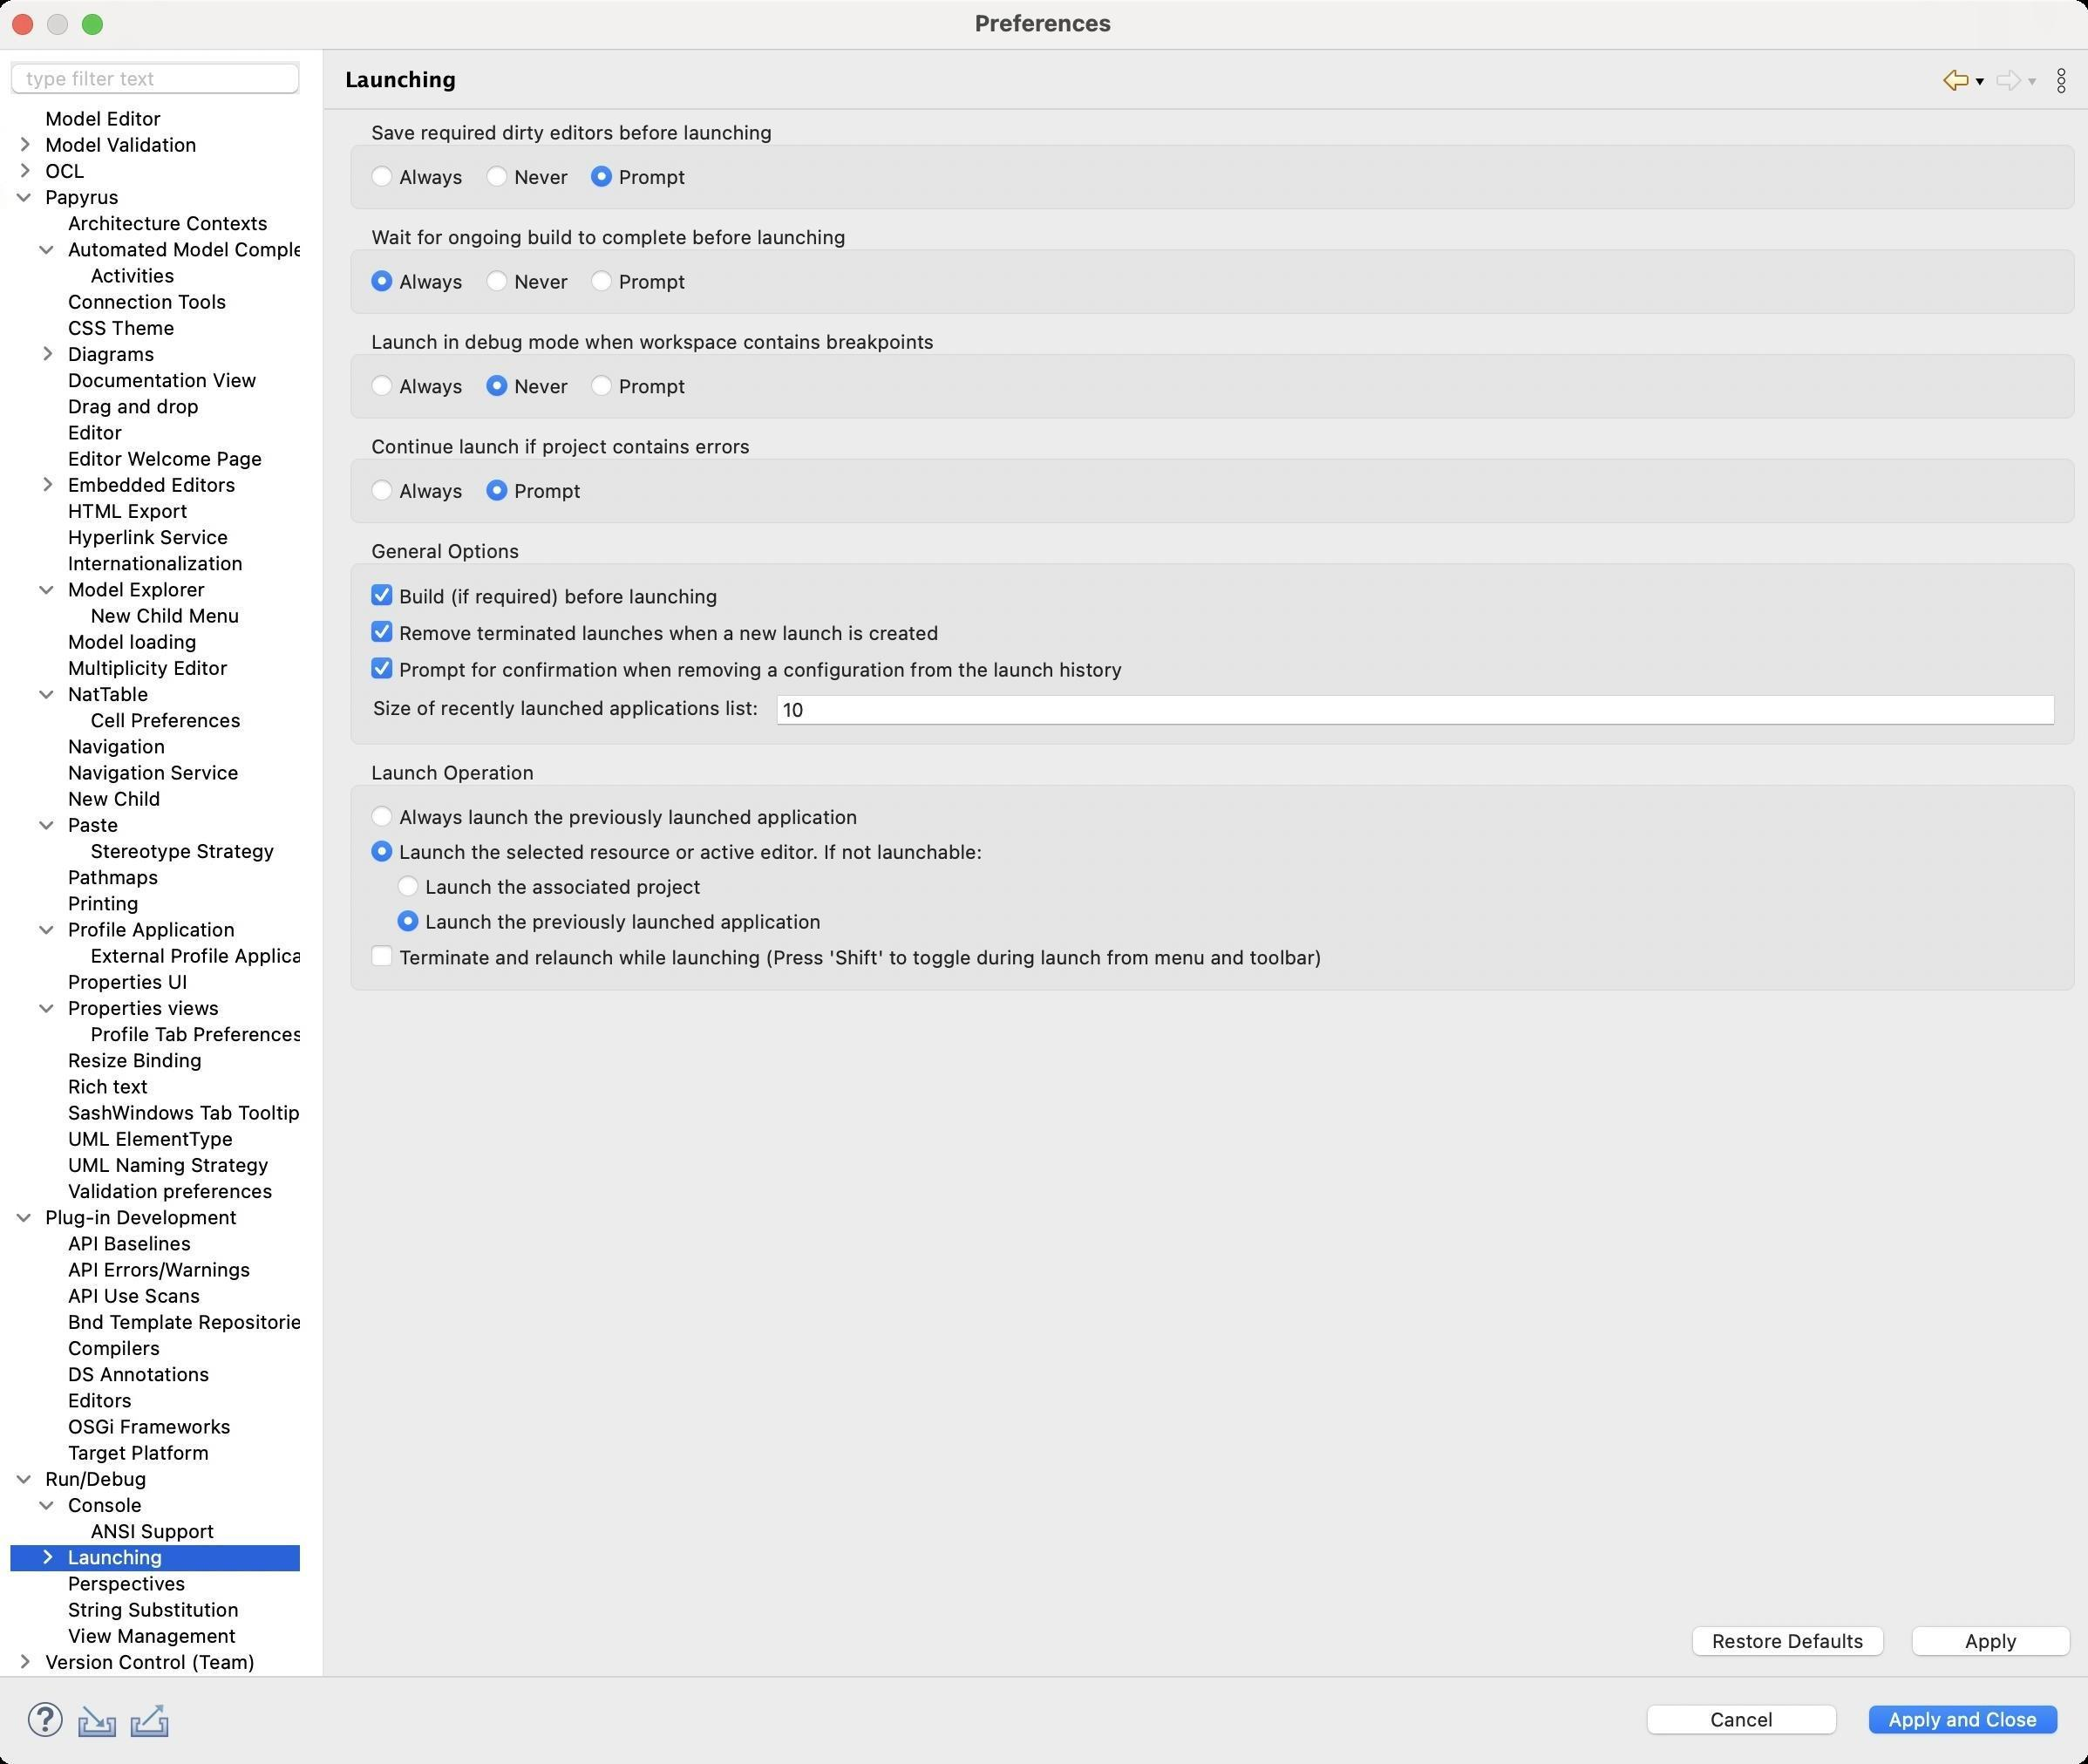
Accessibility tree:
{"name": "Preferences", "role": "AXWindow", "description": null, "role_description": "standard window", "value": null, "position": "480.00;38.00", "size": "1199;1012", "children": [{"name": "Apply_and_Close", "role": "AXButton", "description": null, "role_description": "button", "value": null, "position": "1067.00;974.00", "size": "120;27", "children": []}, {"name": "Cancel", "role": "AXButton", "description": null, "role_description": "button", "value": null, "position": "940.00;974.00", "size": "120;27", "children": []}, {"name": null, "role": "AXToolbar", "description": null, "role_description": "toolbar", "value": null, "position": "12.00;972.00", "size": "90;30", "children": [{"name": "Help", "role": "AXCheckBox", "description": null, "role_description": "checkbox", "value": 0, "position": "12.00;972.00", "size": "30;30", "children": []}, {"name": "Import", "role": "AXButton", "description": null, "role_description": "button", "value": null, "position": "42.00;972.00", "size": "30;30", "children": []}, {"name": "Export", "role": "AXButton", "description": null, "role_description": "button", "value": null, "position": "72.00;972.00", "size": "30;30", "children": []}]}, {"name": null, "role": "AXScrollArea", "description": null, "role_description": "scroll area", "value": null, "position": "199.00;69.00", "size": "995;887", "children": [{"name": "Apply", "role": "AXButton", "description": null, "role_description": "button", "value": null, "position": "1092.00;929.00", "size": "102;27", "children": []}, {"name": "Restore_Defaults", "role": "AXButton", "description": null, "role_description": "button", "value": null, "position": "966.00;929.00", "size": "121;27", "children": []}, {"name": null, "role": "AXGroup", "description": null, "role_description": "group", "value": null, "position": "199.00;436.00", "size": "995;136", "children": [{"name": "Terminate_and_relaunch_while_launching_(Press_'Shift'_to_toggle_during_launch_from_menu_and_toolbar)", "role": "AXCheckBox", "description": null, "role_description": "checkbox", "value": 0, "position": "213.00;541.00", "size": "967;16", "children": []}, {"name": "Launch_the_previously_launched_application", "role": "AXRadioButton", "description": null, "role_description": "radio button", "value": 1, "position": "228.00;521.00", "size": "248;15", "children": []}, {"name": "Launch_the_associated_project", "role": "AXRadioButton", "description": null, "role_description": "radio button", "value": 0, "position": "228.00;501.00", "size": "248;15", "children": []}, {"name": "Launch_the_selected_resource_or_active_editor._If_not_launchable:", "role": "AXRadioButton", "description": null, "role_description": "radio button", "value": 1, "position": "213.00;481.00", "size": "967;15", "children": []}, {"name": "Always_launch_the_previously_launched_application", "role": "AXRadioButton", "description": null, "role_description": "radio button", "value": 0, "position": "213.00;461.00", "size": "967;15", "children": []}, {"name": null, "role": "AXStaticText", "description": null, "role_description": "text", "value": "Launch Operation", "position": "210.00;436.00", "size": "101;14", "children": []}]}, {"name": null, "role": "AXGroup", "description": null, "role_description": "group", "value": null, "position": "199.00;309.00", "size": "995;122", "children": [{"name": null, "role": "AXTextField", "description": null, "role_description": "text field", "value": "10", "position": "446.00;397.00", "size": "734;19", "children": []}, {"name": null, "role": "AXStaticText", "description": null, "role_description": "text", "value": "Size of recently launched applications list:", "position": "213.00;399.00", "size": "225;14", "children": []}, {"name": "Prompt_for_confirmation_when_removing_a_configuration_from_the_launch_history", "role": "AXCheckBox", "description": null, "role_description": "checkbox", "value": 1, "position": "213.00;376.00", "size": "436;16", "children": []}, {"name": "Remove_terminated_launches_when_a_new_launch_is_created", "role": "AXCheckBox", "description": null, "role_description": "checkbox", "value": 1, "position": "213.00;355.00", "size": "331;16", "children": []}, {"name": "Build_(if_required)_before_launching", "role": "AXCheckBox", "description": null, "role_description": "checkbox", "value": 1, "position": "213.00;334.00", "size": "204;16", "children": []}, {"name": null, "role": "AXStaticText", "description": null, "role_description": "text", "value": "General Options", "position": "210.00;309.00", "size": "93;14", "children": []}]}, {"name": null, "role": "AXGroup", "description": null, "role_description": "group", "value": null, "position": "199.00;249.00", "size": "995;55", "children": [{"name": "Prompt", "role": "AXRadioButton", "description": null, "role_description": "radio button", "value": 1, "position": "279.00;274.00", "size": "60;15", "children": []}, {"name": "Always", "role": "AXRadioButton", "description": null, "role_description": "radio button", "value": 0, "position": "213.00;274.00", "size": "58;15", "children": []}, {"name": null, "role": "AXStaticText", "description": null, "role_description": "text", "value": "Continue launch if project contains errors", "position": "210.00;249.00", "size": "225;14", "children": []}]}, {"name": null, "role": "AXGroup", "description": null, "role_description": "group", "value": null, "position": "199.00;189.00", "size": "995;55", "children": [{"name": "Prompt", "role": "AXRadioButton", "description": null, "role_description": "radio button", "value": 0, "position": "339.00;214.00", "size": "60;15", "children": []}, {"name": "Never", "role": "AXRadioButton", "description": null, "role_description": "radio button", "value": 1, "position": "279.00;214.00", "size": "52;15", "children": []}, {"name": "Always", "role": "AXRadioButton", "description": null, "role_description": "radio button", "value": 0, "position": "213.00;214.00", "size": "58;15", "children": []}, {"name": null, "role": "AXStaticText", "description": null, "role_description": "text", "value": "Launch in debug mode when workspace contains breakpoints", "position": "210.00;189.00", "size": "331;14", "children": []}]}, {"name": null, "role": "AXGroup", "description": null, "role_description": "group", "value": null, "position": "199.00;129.00", "size": "995;55", "children": [{"name": "Prompt", "role": "AXRadioButton", "description": null, "role_description": "radio button", "value": 0, "position": "339.00;154.00", "size": "60;15", "children": []}, {"name": "Never", "role": "AXRadioButton", "description": null, "role_description": "radio button", "value": 0, "position": "279.00;154.00", "size": "52;15", "children": []}, {"name": "Always", "role": "AXRadioButton", "description": null, "role_description": "radio button", "value": 1, "position": "213.00;154.00", "size": "58;15", "children": []}, {"name": null, "role": "AXStaticText", "description": null, "role_description": "text", "value": "Wait for ongoing build to complete before launching", "position": "210.00;129.00", "size": "280;14", "children": []}]}, {"name": null, "role": "AXGroup", "description": null, "role_description": "group", "value": null, "position": "199.00;69.00", "size": "995;55", "children": [{"name": "Prompt", "role": "AXRadioButton", "description": null, "role_description": "radio button", "value": 1, "position": "339.00;94.00", "size": "60;15", "children": []}, {"name": "Never", "role": "AXRadioButton", "description": null, "role_description": "radio button", "value": 0, "position": "279.00;94.00", "size": "52;15", "children": []}, {"name": "Always", "role": "AXRadioButton", "description": null, "role_description": "radio button", "value": 0, "position": "213.00;94.00", "size": "58;15", "children": []}, {"name": null, "role": "AXStaticText", "description": null, "role_description": "text", "value": "Save required dirty editors before launching", "position": "210.00;69.00", "size": "238;14", "children": []}]}]}, {"name": null, "role": "AXToolbar", "description": "", "role_description": "toolbar", "value": null, "position": "1112.00;35.00", "size": "82;22", "children": [{"name": "Back_to_ANSI_Support", "role": "AXMenuButton", "description": null, "role_description": "menu button", "value": null, "position": "1112.00;35.00", "size": "22;22", "children": []}, {"name": "Forward", "role": "AXMenuButton", "description": null, "role_description": "menu button", "value": null, "position": "1142.00;35.00", "size": "22;22", "children": []}, {"name": "Additional_Dialog_Actions", "role": "AXButton", "description": null, "role_description": "button", "value": null, "position": "1172.00;35.00", "size": "22;22", "children": []}]}, {"name": null, "role": "AXStaticText", "description": "", "role_description": "text", "value": "Launching", "position": "196.00;35.00", "size": "909;21", "children": []}, {"name": null, "role": "AXSplitter", "description": null, "role_description": "splitter", "value": 180, "position": "180.00;28.00", "size": "5;933", "children": []}, {"name": null, "role": "AXScrollArea", "description": null, "role_description": "scroll area", "value": null, "position": "7.00;59.00", "size": "166;902", "children": [{"name": null, "role": "AXOutline", "description": null, "role_description": "outline", "value": null, "position": "7.00;-644.00", "size": "217;1605", "children": [{"name": null, "role": "AXRow", "description": null, "role_description": "outline row", "value": null, "position": "7.00;-644.00", "size": "217;15", "children": [{"name": null, "role": "AXGroup", "description": null, "role_description": "group", "value": null, "position": "7.00;-644.00", "size": "217;15", "children": [{"name": null, "role": "AXDisclosureTriangle", "description": null, "role_description": "disclosure triangle", "value": 0, "position": "9.00;-644.00", "size": "12;14", "children": []}, {"name": null, "role": "AXStaticText", "description": null, "role_description": "text", "value": "General", "position": "25.00;-644.00", "size": "198;14", "children": []}]}]}, {"name": null, "role": "AXRow", "description": null, "role_description": "outline row", "value": null, "position": "7.00;-629.00", "size": "217;15", "children": [{"name": null, "role": "AXGroup", "description": null, "role_description": "group", "value": null, "position": "7.00;-629.00", "size": "217;15", "children": [{"name": null, "role": "AXDisclosureTriangle", "description": null, "role_description": "disclosure triangle", "value": 0, "position": "9.00;-629.00", "size": "12;14", "children": []}, {"name": null, "role": "AXStaticText", "description": null, "role_description": "text", "value": "Alf", "position": "25.00;-629.00", "size": "198;14", "children": []}]}]}, {"name": null, "role": "AXRow", "description": null, "role_description": "outline row", "value": null, "position": "7.00;-614.00", "size": "217;15", "children": [{"name": null, "role": "AXGroup", "description": null, "role_description": "group", "value": null, "position": "7.00;-614.00", "size": "217;15", "children": [{"name": null, "role": "AXDisclosureTriangle", "description": null, "role_description": "disclosure triangle", "value": 0, "position": "9.00;-614.00", "size": "12;14", "children": []}, {"name": null, "role": "AXStaticText", "description": null, "role_description": "text", "value": "Ant", "position": "25.00;-614.00", "size": "198;14", "children": []}]}]}, {"name": null, "role": "AXRow", "description": null, "role_description": "outline row", "value": null, "position": "7.00;-599.00", "size": "217;15", "children": [{"name": null, "role": "AXGroup", "description": null, "role_description": "group", "value": null, "position": "7.00;-599.00", "size": "217;15", "children": [{"name": null, "role": "AXDisclosureTriangle", "description": null, "role_description": "disclosure triangle", "value": 0, "position": "9.00;-599.00", "size": "12;14", "children": []}, {"name": null, "role": "AXStaticText", "description": null, "role_description": "text", "value": "Context", "position": "25.00;-599.00", "size": "198;14", "children": []}]}]}, {"name": null, "role": "AXRow", "description": null, "role_description": "outline row", "value": null, "position": "7.00;-584.00", "size": "217;15", "children": [{"name": null, "role": "AXGroup", "description": null, "role_description": "group", "value": null, "position": "7.00;-584.00", "size": "217;15", "children": [{"name": null, "role": "AXDisclosureTriangle", "description": null, "role_description": "disclosure triangle", "value": 0, "position": "9.00;-584.00", "size": "12;14", "children": []}, {"name": null, "role": "AXStaticText", "description": null, "role_description": "text", "value": "CSS", "position": "25.00;-584.00", "size": "198;14", "children": []}]}]}, {"name": null, "role": "AXRow", "description": null, "role_description": "outline row", "value": null, "position": "7.00;-569.00", "size": "217;15", "children": [{"name": null, "role": "AXGroup", "description": null, "role_description": "group", "value": null, "position": "7.00;-569.00", "size": "217;15", "children": [{"name": null, "role": "AXDisclosureTriangle", "description": null, "role_description": "disclosure triangle", "value": 0, "position": "9.00;-569.00", "size": "12;14", "children": []}, {"name": null, "role": "AXStaticText", "description": null, "role_description": "text", "value": "EMF Compare", "position": "25.00;-569.00", "size": "198;14", "children": []}]}]}, {"name": null, "role": "AXRow", "description": null, "role_description": "outline row", "value": null, "position": "7.00;-554.00", "size": "217;15", "children": [{"name": null, "role": "AXGroup", "description": null, "role_description": "group", "value": null, "position": "7.00;-554.00", "size": "217;15", "children": [{"name": null, "role": "AXDisclosureTriangle", "description": null, "role_description": "disclosure triangle", "value": 0, "position": "9.00;-554.00", "size": "12;14", "children": []}, {"name": null, "role": "AXStaticText", "description": null, "role_description": "text", "value": "Help", "position": "25.00;-554.00", "size": "198;14", "children": []}]}]}, {"name": null, "role": "AXRow", "description": null, "role_description": "outline row", "value": null, "position": "7.00;-539.00", "size": "217;15", "children": [{"name": null, "role": "AXGroup", "description": null, "role_description": "group", "value": null, "position": "7.00;-539.00", "size": "217;15", "children": [{"name": null, "role": "AXDisclosureTriangle", "description": null, "role_description": "disclosure triangle", "value": 0, "position": "9.00;-539.00", "size": "12;14", "children": []}, {"name": null, "role": "AXStaticText", "description": null, "role_description": "text", "value": "Install/Update", "position": "25.00;-539.00", "size": "198;14", "children": []}]}]}, {"name": null, "role": "AXRow", "description": null, "role_description": "outline row", "value": null, "position": "7.00;-524.00", "size": "217;15", "children": [{"name": null, "role": "AXGroup", "description": null, "role_description": "group", "value": null, "position": "7.00;-524.00", "size": "217;15", "children": [{"name": null, "role": "AXDisclosureTriangle", "description": null, "role_description": "disclosure triangle", "value": 1, "position": "9.00;-524.00", "size": "12;14", "children": []}, {"name": null, "role": "AXStaticText", "description": null, "role_description": "text", "value": "Java", "position": "25.00;-524.00", "size": "198;14", "children": []}]}]}, {"name": null, "role": "AXRow", "description": null, "role_description": "outline row", "value": null, "position": "7.00;-509.00", "size": "217;15", "children": [{"name": null, "role": "AXGroup", "description": null, "role_description": "group", "value": null, "position": "7.00;-509.00", "size": "217;15", "children": [{"name": null, "role": "AXDisclosureTriangle", "description": null, "role_description": "disclosure triangle", "value": 0, "position": "22.00;-509.00", "size": "12;14", "children": []}, {"name": null, "role": "AXStaticText", "description": null, "role_description": "text", "value": "Appearance", "position": "38.00;-509.00", "size": "185;14", "children": []}]}]}, {"name": null, "role": "AXRow", "description": null, "role_description": "outline row", "value": null, "position": "7.00;-494.00", "size": "217;15", "children": [{"name": null, "role": "AXGroup", "description": null, "role_description": "group", "value": null, "position": "7.00;-494.00", "size": "217;15", "children": [{"name": null, "role": "AXDisclosureTriangle", "description": null, "role_description": "disclosure triangle", "value": 0, "position": "22.00;-494.00", "size": "12;14", "children": []}, {"name": null, "role": "AXStaticText", "description": null, "role_description": "text", "value": "Build Path", "position": "38.00;-494.00", "size": "185;14", "children": []}]}]}, {"name": null, "role": "AXRow", "description": null, "role_description": "outline row", "value": null, "position": "7.00;-479.00", "size": "217;15", "children": [{"name": null, "role": "AXStaticText", "description": null, "role_description": "text", "value": "Bytecode Outline", "position": "38.00;-479.00", "size": "185;14", "children": []}]}, {"name": null, "role": "AXRow", "description": null, "role_description": "outline row", "value": null, "position": "7.00;-464.00", "size": "217;15", "children": [{"name": null, "role": "AXGroup", "description": null, "role_description": "group", "value": null, "position": "7.00;-464.00", "size": "217;15", "children": [{"name": null, "role": "AXDisclosureTriangle", "description": null, "role_description": "disclosure triangle", "value": 0, "position": "22.00;-464.00", "size": "12;14", "children": []}, {"name": null, "role": "AXStaticText", "description": null, "role_description": "text", "value": "Code Style", "position": "38.00;-464.00", "size": "185;14", "children": []}]}]}, {"name": null, "role": "AXRow", "description": null, "role_description": "outline row", "value": null, "position": "7.00;-449.00", "size": "217;15", "children": [{"name": null, "role": "AXGroup", "description": null, "role_description": "group", "value": null, "position": "7.00;-449.00", "size": "217;15", "children": [{"name": null, "role": "AXDisclosureTriangle", "description": null, "role_description": "disclosure triangle", "value": 1, "position": "22.00;-449.00", "size": "12;14", "children": []}, {"name": null, "role": "AXStaticText", "description": null, "role_description": "text", "value": "Compiler", "position": "38.00;-449.00", "size": "185;14", "children": []}]}]}, {"name": null, "role": "AXRow", "description": null, "role_description": "outline row", "value": null, "position": "7.00;-434.00", "size": "217;15", "children": [{"name": null, "role": "AXStaticText", "description": null, "role_description": "text", "value": "Building", "position": "51.00;-434.00", "size": "172;14", "children": []}]}, {"name": null, "role": "AXRow", "description": null, "role_description": "outline row", "value": null, "position": "7.00;-419.00", "size": "217;15", "children": [{"name": null, "role": "AXStaticText", "description": null, "role_description": "text", "value": "Errors/Warnings", "position": "51.00;-419.00", "size": "172;14", "children": []}]}, {"name": null, "role": "AXRow", "description": null, "role_description": "outline row", "value": null, "position": "7.00;-404.00", "size": "217;15", "children": [{"name": null, "role": "AXStaticText", "description": null, "role_description": "text", "value": "Javadoc", "position": "51.00;-404.00", "size": "172;14", "children": []}]}, {"name": null, "role": "AXRow", "description": null, "role_description": "outline row", "value": null, "position": "7.00;-389.00", "size": "217;15", "children": [{"name": null, "role": "AXStaticText", "description": null, "role_description": "text", "value": "Task Tags", "position": "51.00;-389.00", "size": "172;14", "children": []}]}, {"name": null, "role": "AXRow", "description": null, "role_description": "outline row", "value": null, "position": "7.00;-374.00", "size": "217;15", "children": [{"name": null, "role": "AXGroup", "description": null, "role_description": "group", "value": null, "position": "7.00;-374.00", "size": "217;15", "children": [{"name": null, "role": "AXDisclosureTriangle", "description": null, "role_description": "disclosure triangle", "value": 1, "position": "22.00;-374.00", "size": "12;14", "children": []}, {"name": null, "role": "AXStaticText", "description": null, "role_description": "text", "value": "Debug", "position": "38.00;-374.00", "size": "185;14", "children": []}]}]}, {"name": null, "role": "AXRow", "description": null, "role_description": "outline row", "value": null, "position": "7.00;-359.00", "size": "217;15", "children": [{"name": null, "role": "AXStaticText", "description": null, "role_description": "text", "value": "Detail Formatters", "position": "51.00;-359.00", "size": "172;14", "children": []}]}, {"name": null, "role": "AXRow", "description": null, "role_description": "outline row", "value": null, "position": "7.00;-344.00", "size": "217;15", "children": [{"name": null, "role": "AXStaticText", "description": null, "role_description": "text", "value": "Heap Walking", "position": "51.00;-344.00", "size": "172;14", "children": []}]}, {"name": null, "role": "AXRow", "description": null, "role_description": "outline row", "value": null, "position": "7.00;-329.00", "size": "217;15", "children": [{"name": null, "role": "AXStaticText", "description": null, "role_description": "text", "value": "Logical Structures", "position": "51.00;-329.00", "size": "172;14", "children": []}]}, {"name": null, "role": "AXRow", "description": null, "role_description": "outline row", "value": null, "position": "7.00;-314.00", "size": "217;15", "children": [{"name": null, "role": "AXStaticText", "description": null, "role_description": "text", "value": "Primitive Display Options", "position": "51.00;-314.00", "size": "172;14", "children": []}]}, {"name": null, "role": "AXRow", "description": null, "role_description": "outline row", "value": null, "position": "7.00;-299.00", "size": "217;15", "children": [{"name": null, "role": "AXStaticText", "description": null, "role_description": "text", "value": "Step Filtering", "position": "51.00;-299.00", "size": "172;14", "children": []}]}, {"name": null, "role": "AXRow", "description": null, "role_description": "outline row", "value": null, "position": "7.00;-284.00", "size": "217;15", "children": [{"name": null, "role": "AXGroup", "description": null, "role_description": "group", "value": null, "position": "7.00;-284.00", "size": "217;15", "children": [{"name": null, "role": "AXDisclosureTriangle", "description": null, "role_description": "disclosure triangle", "value": 1, "position": "22.00;-284.00", "size": "12;14", "children": []}, {"name": null, "role": "AXStaticText", "description": null, "role_description": "text", "value": "Editor", "position": "38.00;-284.00", "size": "185;14", "children": []}]}]}, {"name": null, "role": "AXRow", "description": null, "role_description": "outline row", "value": null, "position": "7.00;-269.00", "size": "217;15", "children": [{"name": null, "role": "AXStaticText", "description": null, "role_description": "text", "value": "Code Minings", "position": "51.00;-269.00", "size": "172;14", "children": []}]}, {"name": null, "role": "AXRow", "description": null, "role_description": "outline row", "value": null, "position": "7.00;-254.00", "size": "217;15", "children": [{"name": null, "role": "AXGroup", "description": null, "role_description": "group", "value": null, "position": "7.00;-254.00", "size": "217;15", "children": [{"name": null, "role": "AXDisclosureTriangle", "description": null, "role_description": "disclosure triangle", "value": 1, "position": "35.00;-254.00", "size": "12;14", "children": []}, {"name": null, "role": "AXStaticText", "description": null, "role_description": "text", "value": "Content Assist", "position": "51.00;-254.00", "size": "172;14", "children": []}]}]}, {"name": null, "role": "AXRow", "description": null, "role_description": "outline row", "value": null, "position": "7.00;-239.00", "size": "217;15", "children": [{"name": null, "role": "AXStaticText", "description": null, "role_description": "text", "value": "Advanced", "position": "64.00;-239.00", "size": "159;14", "children": []}]}, {"name": null, "role": "AXRow", "description": null, "role_description": "outline row", "value": null, "position": "7.00;-224.00", "size": "217;15", "children": [{"name": null, "role": "AXStaticText", "description": null, "role_description": "text", "value": "Favorites", "position": "64.00;-224.00", "size": "159;14", "children": []}]}, {"name": null, "role": "AXRow", "description": null, "role_description": "outline row", "value": null, "position": "7.00;-209.00", "size": "217;15", "children": [{"name": null, "role": "AXStaticText", "description": null, "role_description": "text", "value": "Folding", "position": "51.00;-209.00", "size": "172;14", "children": []}]}, {"name": null, "role": "AXRow", "description": null, "role_description": "outline row", "value": null, "position": "7.00;-194.00", "size": "217;15", "children": [{"name": null, "role": "AXStaticText", "description": null, "role_description": "text", "value": "Hovers", "position": "51.00;-194.00", "size": "172;14", "children": []}]}, {"name": null, "role": "AXRow", "description": null, "role_description": "outline row", "value": null, "position": "7.00;-179.00", "size": "217;15", "children": [{"name": null, "role": "AXStaticText", "description": null, "role_description": "text", "value": "Mark Occurrences", "position": "51.00;-179.00", "size": "172;14", "children": []}]}, {"name": null, "role": "AXRow", "description": null, "role_description": "outline row", "value": null, "position": "7.00;-164.00", "size": "217;15", "children": [{"name": null, "role": "AXStaticText", "description": null, "role_description": "text", "value": "Save Actions", "position": "51.00;-164.00", "size": "172;14", "children": []}]}, {"name": null, "role": "AXRow", "description": null, "role_description": "outline row", "value": null, "position": "7.00;-149.00", "size": "217;15", "children": [{"name": null, "role": "AXStaticText", "description": null, "role_description": "text", "value": "Syntax Coloring", "position": "51.00;-149.00", "size": "172;14", "children": []}]}, {"name": null, "role": "AXRow", "description": null, "role_description": "outline row", "value": null, "position": "7.00;-134.00", "size": "217;15", "children": [{"name": null, "role": "AXStaticText", "description": null, "role_description": "text", "value": "Templates", "position": "51.00;-134.00", "size": "172;14", "children": []}]}, {"name": null, "role": "AXRow", "description": null, "role_description": "outline row", "value": null, "position": "7.00;-119.00", "size": "217;15", "children": [{"name": null, "role": "AXStaticText", "description": null, "role_description": "text", "value": "Typing", "position": "51.00;-119.00", "size": "172;14", "children": []}]}, {"name": null, "role": "AXRow", "description": null, "role_description": "outline row", "value": null, "position": "7.00;-104.00", "size": "217;15", "children": [{"name": null, "role": "AXGroup", "description": null, "role_description": "group", "value": null, "position": "7.00;-104.00", "size": "217;15", "children": [{"name": null, "role": "AXDisclosureTriangle", "description": null, "role_description": "disclosure triangle", "value": 1, "position": "22.00;-104.00", "size": "12;14", "children": []}, {"name": null, "role": "AXStaticText", "description": null, "role_description": "text", "value": "Installed JREs", "position": "38.00;-104.00", "size": "185;14", "children": []}]}]}, {"name": null, "role": "AXRow", "description": null, "role_description": "outline row", "value": null, "position": "7.00;-89.00", "size": "217;15", "children": [{"name": null, "role": "AXStaticText", "description": null, "role_description": "text", "value": "Execution Environments", "position": "51.00;-89.00", "size": "172;14", "children": []}]}, {"name": null, "role": "AXRow", "description": null, "role_description": "outline row", "value": null, "position": "7.00;-74.00", "size": "217;15", "children": [{"name": null, "role": "AXStaticText", "description": null, "role_description": "text", "value": "JUnit", "position": "38.00;-74.00", "size": "185;14", "children": []}]}, {"name": null, "role": "AXRow", "description": null, "role_description": "outline row", "value": null, "position": "7.00;-59.00", "size": "217;15", "children": [{"name": null, "role": "AXStaticText", "description": null, "role_description": "text", "value": "Launching", "position": "38.00;-59.00", "size": "185;14", "children": []}]}, {"name": null, "role": "AXRow", "description": null, "role_description": "outline row", "value": null, "position": "7.00;-44.00", "size": "217;15", "children": [{"name": null, "role": "AXStaticText", "description": null, "role_description": "text", "value": "Properties Files Editor", "position": "38.00;-44.00", "size": "185;14", "children": []}]}, {"name": null, "role": "AXRow", "description": null, "role_description": "outline row", "value": null, "position": "7.00;-29.00", "size": "217;15", "children": [{"name": null, "role": "AXGroup", "description": null, "role_description": "group", "value": null, "position": "7.00;-29.00", "size": "217;15", "children": [{"name": null, "role": "AXDisclosureTriangle", "description": null, "role_description": "disclosure triangle", "value": 1, "position": "9.00;-29.00", "size": "12;14", "children": []}, {"name": null, "role": "AXStaticText", "description": null, "role_description": "text", "value": "Logic Diagrams", "position": "25.00;-29.00", "size": "198;14", "children": []}]}]}, {"name": null, "role": "AXRow", "description": null, "role_description": "outline row", "value": null, "position": "7.00;-14.00", "size": "217;15", "children": [{"name": null, "role": "AXGroup", "description": null, "role_description": "group", "value": null, "position": "7.00;-14.00", "size": "217;15", "children": [{"name": null, "role": "AXDisclosureTriangle", "description": null, "role_description": "disclosure triangle", "value": 1, "position": "22.00;-14.00", "size": "12;14", "children": []}, {"name": null, "role": "AXStaticText", "description": null, "role_description": "text", "value": "Appearance", "position": "38.00;-14.00", "size": "185;14", "children": []}]}]}, {"name": null, "role": "AXRow", "description": null, "role_description": "outline row", "value": null, "position": "7.00;1.00", "size": "217;15", "children": [{"name": null, "role": "AXStaticText", "description": null, "role_description": "text", "value": "Connections", "position": "51.00;1.00", "size": "172;14", "children": []}]}, {"name": null, "role": "AXRow", "description": null, "role_description": "outline row", "value": null, "position": "7.00;16.00", "size": "217;15", "children": [{"name": null, "role": "AXStaticText", "description": null, "role_description": "text", "value": "Path Maps", "position": "38.00;16.00", "size": "185;14", "children": []}]}, {"name": null, "role": "AXRow", "description": null, "role_description": "outline row", "value": null, "position": "7.00;31.00", "size": "217;15", "children": [{"name": null, "role": "AXStaticText", "description": null, "role_description": "text", "value": "Printing", "position": "38.00;31.00", "size": "185;14", "children": []}]}, {"name": null, "role": "AXRow", "description": null, "role_description": "outline row", "value": null, "position": "7.00;46.00", "size": "217;15", "children": [{"name": null, "role": "AXStaticText", "description": null, "role_description": "text", "value": "Rulers and Grid", "position": "38.00;46.00", "size": "185;14", "children": []}]}, {"name": null, "role": "AXRow", "description": null, "role_description": "outline row", "value": null, "position": "7.00;61.00", "size": "217;15", "children": [{"name": null, "role": "AXStaticText", "description": null, "role_description": "text", "value": "Model Editor", "position": "25.00;61.00", "size": "198;14", "children": []}]}, {"name": null, "role": "AXRow", "description": null, "role_description": "outline row", "value": null, "position": "7.00;76.00", "size": "217;15", "children": [{"name": null, "role": "AXGroup", "description": null, "role_description": "group", "value": null, "position": "7.00;76.00", "size": "217;15", "children": [{"name": null, "role": "AXDisclosureTriangle", "description": null, "role_description": "disclosure triangle", "value": 0, "position": "9.00;76.00", "size": "12;14", "children": []}, {"name": null, "role": "AXStaticText", "description": null, "role_description": "text", "value": "Model Validation", "position": "25.00;76.00", "size": "198;14", "children": []}]}]}, {"name": null, "role": "AXRow", "description": null, "role_description": "outline row", "value": null, "position": "7.00;91.00", "size": "217;15", "children": [{"name": null, "role": "AXGroup", "description": null, "role_description": "group", "value": null, "position": "7.00;91.00", "size": "217;15", "children": [{"name": null, "role": "AXDisclosureTriangle", "description": null, "role_description": "disclosure triangle", "value": 0, "position": "9.00;91.00", "size": "12;14", "children": []}, {"name": null, "role": "AXStaticText", "description": null, "role_description": "text", "value": "OCL", "position": "25.00;91.00", "size": "198;14", "children": []}]}]}, {"name": null, "role": "AXRow", "description": null, "role_description": "outline row", "value": null, "position": "7.00;106.00", "size": "217;15", "children": [{"name": null, "role": "AXGroup", "description": null, "role_description": "group", "value": null, "position": "7.00;106.00", "size": "217;15", "children": [{"name": null, "role": "AXDisclosureTriangle", "description": null, "role_description": "disclosure triangle", "value": 1, "position": "9.00;106.00", "size": "12;14", "children": []}, {"name": null, "role": "AXStaticText", "description": null, "role_description": "text", "value": "Papyrus", "position": "25.00;106.00", "size": "198;14", "children": []}]}]}, {"name": null, "role": "AXRow", "description": null, "role_description": "outline row", "value": null, "position": "7.00;121.00", "size": "217;15", "children": [{"name": null, "role": "AXStaticText", "description": null, "role_description": "text", "value": "Architecture Contexts", "position": "38.00;121.00", "size": "185;14", "children": []}]}, {"name": null, "role": "AXRow", "description": null, "role_description": "outline row", "value": null, "position": "7.00;136.00", "size": "217;15", "children": [{"name": null, "role": "AXGroup", "description": null, "role_description": "group", "value": null, "position": "7.00;136.00", "size": "217;15", "children": [{"name": null, "role": "AXDisclosureTriangle", "description": null, "role_description": "disclosure triangle", "value": 1, "position": "22.00;136.00", "size": "12;14", "children": []}, {"name": null, "role": "AXStaticText", "description": null, "role_description": "text", "value": "Automated Model Completion", "position": "38.00;136.00", "size": "185;14", "children": []}]}]}, {"name": null, "role": "AXRow", "description": null, "role_description": "outline row", "value": null, "position": "7.00;151.00", "size": "217;15", "children": [{"name": null, "role": "AXStaticText", "description": null, "role_description": "text", "value": "Activities", "position": "51.00;151.00", "size": "172;14", "children": []}]}, {"name": null, "role": "AXRow", "description": null, "role_description": "outline row", "value": null, "position": "7.00;166.00", "size": "217;15", "children": [{"name": null, "role": "AXStaticText", "description": null, "role_description": "text", "value": "Connection Tools", "position": "38.00;166.00", "size": "185;14", "children": []}]}, {"name": null, "role": "AXRow", "description": null, "role_description": "outline row", "value": null, "position": "7.00;181.00", "size": "217;15", "children": [{"name": null, "role": "AXStaticText", "description": null, "role_description": "text", "value": "CSS Theme", "position": "38.00;181.00", "size": "185;14", "children": []}]}, {"name": null, "role": "AXRow", "description": null, "role_description": "outline row", "value": null, "position": "7.00;196.00", "size": "217;15", "children": [{"name": null, "role": "AXGroup", "description": null, "role_description": "group", "value": null, "position": "7.00;196.00", "size": "217;15", "children": [{"name": null, "role": "AXDisclosureTriangle", "description": null, "role_description": "disclosure triangle", "value": 0, "position": "22.00;196.00", "size": "12;14", "children": []}, {"name": null, "role": "AXStaticText", "description": null, "role_description": "text", "value": "Diagrams", "position": "38.00;196.00", "size": "185;14", "children": []}]}]}, {"name": null, "role": "AXRow", "description": null, "role_description": "outline row", "value": null, "position": "7.00;211.00", "size": "217;15", "children": [{"name": null, "role": "AXStaticText", "description": null, "role_description": "text", "value": "Documentation View", "position": "38.00;211.00", "size": "185;14", "children": []}]}, {"name": null, "role": "AXRow", "description": null, "role_description": "outline row", "value": null, "position": "7.00;226.00", "size": "217;15", "children": [{"name": null, "role": "AXStaticText", "description": null, "role_description": "text", "value": "Drag and drop", "position": "38.00;226.00", "size": "185;14", "children": []}]}, {"name": null, "role": "AXRow", "description": null, "role_description": "outline row", "value": null, "position": "7.00;241.00", "size": "217;15", "children": [{"name": null, "role": "AXStaticText", "description": null, "role_description": "text", "value": "Editor", "position": "38.00;241.00", "size": "185;14", "children": []}]}, {"name": null, "role": "AXRow", "description": null, "role_description": "outline row", "value": null, "position": "7.00;256.00", "size": "217;15", "children": [{"name": null, "role": "AXStaticText", "description": null, "role_description": "text", "value": "Editor Welcome Page", "position": "38.00;256.00", "size": "185;14", "children": []}]}, {"name": null, "role": "AXRow", "description": null, "role_description": "outline row", "value": null, "position": "7.00;271.00", "size": "217;15", "children": [{"name": null, "role": "AXGroup", "description": null, "role_description": "group", "value": null, "position": "7.00;271.00", "size": "217;15", "children": [{"name": null, "role": "AXDisclosureTriangle", "description": null, "role_description": "disclosure triangle", "value": 0, "position": "22.00;271.00", "size": "12;14", "children": []}, {"name": null, "role": "AXStaticText", "description": null, "role_description": "text", "value": "Embedded Editors", "position": "38.00;271.00", "size": "185;14", "children": []}]}]}, {"name": null, "role": "AXRow", "description": null, "role_description": "outline row", "value": null, "position": "7.00;286.00", "size": "217;15", "children": [{"name": null, "role": "AXStaticText", "description": null, "role_description": "text", "value": "HTML Export", "position": "38.00;286.00", "size": "185;14", "children": []}]}, {"name": null, "role": "AXRow", "description": null, "role_description": "outline row", "value": null, "position": "7.00;301.00", "size": "217;15", "children": [{"name": null, "role": "AXStaticText", "description": null, "role_description": "text", "value": "Hyperlink Service", "position": "38.00;301.00", "size": "185;14", "children": []}]}, {"name": null, "role": "AXRow", "description": null, "role_description": "outline row", "value": null, "position": "7.00;316.00", "size": "217;15", "children": [{"name": null, "role": "AXStaticText", "description": null, "role_description": "text", "value": "Internationalization", "position": "38.00;316.00", "size": "185;14", "children": []}]}, {"name": null, "role": "AXRow", "description": null, "role_description": "outline row", "value": null, "position": "7.00;331.00", "size": "217;15", "children": [{"name": null, "role": "AXGroup", "description": null, "role_description": "group", "value": null, "position": "7.00;331.00", "size": "217;15", "children": [{"name": null, "role": "AXDisclosureTriangle", "description": null, "role_description": "disclosure triangle", "value": 1, "position": "22.00;331.00", "size": "12;14", "children": []}, {"name": null, "role": "AXStaticText", "description": null, "role_description": "text", "value": "Model Explorer", "position": "38.00;331.00", "size": "185;14", "children": []}]}]}, {"name": null, "role": "AXRow", "description": null, "role_description": "outline row", "value": null, "position": "7.00;346.00", "size": "217;15", "children": [{"name": null, "role": "AXStaticText", "description": null, "role_description": "text", "value": "New Child Menu", "position": "51.00;346.00", "size": "172;14", "children": []}]}, {"name": null, "role": "AXRow", "description": null, "role_description": "outline row", "value": null, "position": "7.00;361.00", "size": "217;15", "children": [{"name": null, "role": "AXStaticText", "description": null, "role_description": "text", "value": "Model loading", "position": "38.00;361.00", "size": "185;14", "children": []}]}, {"name": null, "role": "AXRow", "description": null, "role_description": "outline row", "value": null, "position": "7.00;376.00", "size": "217;15", "children": [{"name": null, "role": "AXStaticText", "description": null, "role_description": "text", "value": "Multiplicity Editor", "position": "38.00;376.00", "size": "185;14", "children": []}]}, {"name": null, "role": "AXRow", "description": null, "role_description": "outline row", "value": null, "position": "7.00;391.00", "size": "217;15", "children": [{"name": null, "role": "AXGroup", "description": null, "role_description": "group", "value": null, "position": "7.00;391.00", "size": "217;15", "children": [{"name": null, "role": "AXDisclosureTriangle", "description": null, "role_description": "disclosure triangle", "value": 1, "position": "22.00;391.00", "size": "12;14", "children": []}, {"name": null, "role": "AXStaticText", "description": null, "role_description": "text", "value": "NatTable", "position": "38.00;391.00", "size": "185;14", "children": []}]}]}, {"name": null, "role": "AXRow", "description": null, "role_description": "outline row", "value": null, "position": "7.00;406.00", "size": "217;15", "children": [{"name": null, "role": "AXStaticText", "description": null, "role_description": "text", "value": "Cell Preferences", "position": "51.00;406.00", "size": "172;14", "children": []}]}, {"name": null, "role": "AXRow", "description": null, "role_description": "outline row", "value": null, "position": "7.00;421.00", "size": "217;15", "children": [{"name": null, "role": "AXStaticText", "description": null, "role_description": "text", "value": "Navigation", "position": "38.00;421.00", "size": "185;14", "children": []}]}, {"name": null, "role": "AXRow", "description": null, "role_description": "outline row", "value": null, "position": "7.00;436.00", "size": "217;15", "children": [{"name": null, "role": "AXStaticText", "description": null, "role_description": "text", "value": "Navigation Service", "position": "38.00;436.00", "size": "185;14", "children": []}]}, {"name": null, "role": "AXRow", "description": null, "role_description": "outline row", "value": null, "position": "7.00;451.00", "size": "217;15", "children": [{"name": null, "role": "AXStaticText", "description": null, "role_description": "text", "value": "New Child", "position": "38.00;451.00", "size": "185;14", "children": []}]}, {"name": null, "role": "AXRow", "description": null, "role_description": "outline row", "value": null, "position": "7.00;466.00", "size": "217;15", "children": [{"name": null, "role": "AXGroup", "description": null, "role_description": "group", "value": null, "position": "7.00;466.00", "size": "217;15", "children": [{"name": null, "role": "AXDisclosureTriangle", "description": null, "role_description": "disclosure triangle", "value": 1, "position": "22.00;466.00", "size": "12;14", "children": []}, {"name": null, "role": "AXStaticText", "description": null, "role_description": "text", "value": "Paste", "position": "38.00;466.00", "size": "185;14", "children": []}]}]}, {"name": null, "role": "AXRow", "description": null, "role_description": "outline row", "value": null, "position": "7.00;481.00", "size": "217;15", "children": [{"name": null, "role": "AXStaticText", "description": null, "role_description": "text", "value": "Stereotype Strategy", "position": "51.00;481.00", "size": "172;14", "children": []}]}, {"name": null, "role": "AXRow", "description": null, "role_description": "outline row", "value": null, "position": "7.00;496.00", "size": "217;15", "children": [{"name": null, "role": "AXStaticText", "description": null, "role_description": "text", "value": "Pathmaps", "position": "38.00;496.00", "size": "185;14", "children": []}]}, {"name": null, "role": "AXRow", "description": null, "role_description": "outline row", "value": null, "position": "7.00;511.00", "size": "217;15", "children": [{"name": null, "role": "AXStaticText", "description": null, "role_description": "text", "value": "Printing", "position": "38.00;511.00", "size": "185;14", "children": []}]}, {"name": null, "role": "AXRow", "description": null, "role_description": "outline row", "value": null, "position": "7.00;526.00", "size": "217;15", "children": [{"name": null, "role": "AXGroup", "description": null, "role_description": "group", "value": null, "position": "7.00;526.00", "size": "217;15", "children": [{"name": null, "role": "AXDisclosureTriangle", "description": null, "role_description": "disclosure triangle", "value": 1, "position": "22.00;526.00", "size": "12;14", "children": []}, {"name": null, "role": "AXStaticText", "description": null, "role_description": "text", "value": "Profile Application", "position": "38.00;526.00", "size": "185;14", "children": []}]}]}, {"name": null, "role": "AXRow", "description": null, "role_description": "outline row", "value": null, "position": "7.00;541.00", "size": "217;15", "children": [{"name": null, "role": "AXStaticText", "description": null, "role_description": "text", "value": "External Profile Applications tool", "position": "51.00;541.00", "size": "172;14", "children": []}]}, {"name": null, "role": "AXRow", "description": null, "role_description": "outline row", "value": null, "position": "7.00;556.00", "size": "217;15", "children": [{"name": null, "role": "AXStaticText", "description": null, "role_description": "text", "value": "Properties UI", "position": "38.00;556.00", "size": "185;14", "children": []}]}, {"name": null, "role": "AXRow", "description": null, "role_description": "outline row", "value": null, "position": "7.00;571.00", "size": "217;15", "children": [{"name": null, "role": "AXGroup", "description": null, "role_description": "group", "value": null, "position": "7.00;571.00", "size": "217;15", "children": [{"name": null, "role": "AXDisclosureTriangle", "description": null, "role_description": "disclosure triangle", "value": 1, "position": "22.00;571.00", "size": "12;14", "children": []}, {"name": null, "role": "AXStaticText", "description": null, "role_description": "text", "value": "Properties views", "position": "38.00;571.00", "size": "185;14", "children": []}]}]}, {"name": null, "role": "AXRow", "description": null, "role_description": "outline row", "value": null, "position": "7.00;586.00", "size": "217;15", "children": [{"name": null, "role": "AXStaticText", "description": null, "role_description": "text", "value": "Profile Tab Preferences", "position": "51.00;586.00", "size": "172;14", "children": []}]}, {"name": null, "role": "AXRow", "description": null, "role_description": "outline row", "value": null, "position": "7.00;601.00", "size": "217;15", "children": [{"name": null, "role": "AXStaticText", "description": null, "role_description": "text", "value": "Resize Binding", "position": "38.00;601.00", "size": "185;14", "children": []}]}, {"name": null, "role": "AXRow", "description": null, "role_description": "outline row", "value": null, "position": "7.00;616.00", "size": "217;15", "children": [{"name": null, "role": "AXStaticText", "description": null, "role_description": "text", "value": "Rich text", "position": "38.00;616.00", "size": "185;14", "children": []}]}, {"name": null, "role": "AXRow", "description": null, "role_description": "outline row", "value": null, "position": "7.00;631.00", "size": "217;15", "children": [{"name": null, "role": "AXStaticText", "description": null, "role_description": "text", "value": "SashWindows Tab Tooltips", "position": "38.00;631.00", "size": "185;14", "children": []}]}, {"name": null, "role": "AXRow", "description": null, "role_description": "outline row", "value": null, "position": "7.00;646.00", "size": "217;15", "children": [{"name": null, "role": "AXStaticText", "description": null, "role_description": "text", "value": "UML ElementType", "position": "38.00;646.00", "size": "185;14", "children": []}]}, {"name": null, "role": "AXRow", "description": null, "role_description": "outline row", "value": null, "position": "7.00;661.00", "size": "217;15", "children": [{"name": null, "role": "AXStaticText", "description": null, "role_description": "text", "value": "UML Naming Strategy", "position": "38.00;661.00", "size": "185;14", "children": []}]}, {"name": null, "role": "AXRow", "description": null, "role_description": "outline row", "value": null, "position": "7.00;676.00", "size": "217;15", "children": [{"name": null, "role": "AXStaticText", "description": null, "role_description": "text", "value": "Validation preferences", "position": "38.00;676.00", "size": "185;14", "children": []}]}, {"name": null, "role": "AXRow", "description": null, "role_description": "outline row", "value": null, "position": "7.00;691.00", "size": "217;15", "children": [{"name": null, "role": "AXGroup", "description": null, "role_description": "group", "value": null, "position": "7.00;691.00", "size": "217;15", "children": [{"name": null, "role": "AXDisclosureTriangle", "description": null, "role_description": "disclosure triangle", "value": 1, "position": "9.00;691.00", "size": "12;14", "children": []}, {"name": null, "role": "AXStaticText", "description": null, "role_description": "text", "value": "Plug-in Development", "position": "25.00;691.00", "size": "198;14", "children": []}]}]}, {"name": null, "role": "AXRow", "description": null, "role_description": "outline row", "value": null, "position": "7.00;706.00", "size": "217;15", "children": [{"name": null, "role": "AXStaticText", "description": null, "role_description": "text", "value": "API Baselines", "position": "38.00;706.00", "size": "185;14", "children": []}]}, {"name": null, "role": "AXRow", "description": null, "role_description": "outline row", "value": null, "position": "7.00;721.00", "size": "217;15", "children": [{"name": null, "role": "AXStaticText", "description": null, "role_description": "text", "value": "API Errors/Warnings", "position": "38.00;721.00", "size": "185;14", "children": []}]}, {"name": null, "role": "AXRow", "description": null, "role_description": "outline row", "value": null, "position": "7.00;736.00", "size": "217;15", "children": [{"name": null, "role": "AXStaticText", "description": null, "role_description": "text", "value": "API Use Scans", "position": "38.00;736.00", "size": "185;14", "children": []}]}, {"name": null, "role": "AXRow", "description": null, "role_description": "outline row", "value": null, "position": "7.00;751.00", "size": "217;15", "children": [{"name": null, "role": "AXStaticText", "description": null, "role_description": "text", "value": "Bnd Template Repositories", "position": "38.00;751.00", "size": "185;14", "children": []}]}, {"name": null, "role": "AXRow", "description": null, "role_description": "outline row", "value": null, "position": "7.00;766.00", "size": "217;15", "children": [{"name": null, "role": "AXStaticText", "description": null, "role_description": "text", "value": "Compilers", "position": "38.00;766.00", "size": "185;14", "children": []}]}, {"name": null, "role": "AXRow", "description": null, "role_description": "outline row", "value": null, "position": "7.00;781.00", "size": "217;15", "children": [{"name": null, "role": "AXStaticText", "description": null, "role_description": "text", "value": "DS Annotations", "position": "38.00;781.00", "size": "185;14", "children": []}]}, {"name": null, "role": "AXRow", "description": null, "role_description": "outline row", "value": null, "position": "7.00;796.00", "size": "217;15", "children": [{"name": null, "role": "AXStaticText", "description": null, "role_description": "text", "value": "Editors", "position": "38.00;796.00", "size": "185;14", "children": []}]}, {"name": null, "role": "AXRow", "description": null, "role_description": "outline row", "value": null, "position": "7.00;811.00", "size": "217;15", "children": [{"name": null, "role": "AXStaticText", "description": null, "role_description": "text", "value": "OSGi Frameworks", "position": "38.00;811.00", "size": "185;14", "children": []}]}, {"name": null, "role": "AXRow", "description": null, "role_description": "outline row", "value": null, "position": "7.00;826.00", "size": "217;15", "children": [{"name": null, "role": "AXStaticText", "description": null, "role_description": "text", "value": "Target Platform", "position": "38.00;826.00", "size": "185;14", "children": []}]}, {"name": null, "role": "AXRow", "description": null, "role_description": "outline row", "value": null, "position": "7.00;841.00", "size": "217;15", "children": [{"name": null, "role": "AXGroup", "description": null, "role_description": "group", "value": null, "position": "7.00;841.00", "size": "217;15", "children": [{"name": null, "role": "AXDisclosureTriangle", "description": null, "role_description": "disclosure triangle", "value": 1, "position": "9.00;841.00", "size": "12;14", "children": []}, {"name": null, "role": "AXStaticText", "description": null, "role_description": "text", "value": "Run/Debug", "position": "25.00;841.00", "size": "198;14", "children": []}]}]}, {"name": null, "role": "AXRow", "description": null, "role_description": "outline row", "value": null, "position": "7.00;856.00", "size": "217;15", "children": [{"name": null, "role": "AXGroup", "description": null, "role_description": "group", "value": null, "position": "7.00;856.00", "size": "217;15", "children": [{"name": null, "role": "AXDisclosureTriangle", "description": null, "role_description": "disclosure triangle", "value": 1, "position": "22.00;856.00", "size": "12;14", "children": []}, {"name": null, "role": "AXStaticText", "description": null, "role_description": "text", "value": "Console", "position": "38.00;856.00", "size": "185;14", "children": []}]}]}, {"name": null, "role": "AXRow", "description": null, "role_description": "outline row", "value": null, "position": "7.00;871.00", "size": "217;15", "children": [{"name": null, "role": "AXStaticText", "description": null, "role_description": "text", "value": "ANSI Support", "position": "51.00;871.00", "size": "172;14", "children": []}]}, {"name": null, "role": "AXRow", "description": null, "role_description": "outline row", "value": null, "position": "7.00;886.00", "size": "217;15", "children": [{"name": null, "role": "AXGroup", "description": null, "role_description": "group", "value": null, "position": "7.00;886.00", "size": "217;15", "children": [{"name": null, "role": "AXDisclosureTriangle", "description": null, "role_description": "disclosure triangle", "value": 0, "position": "22.00;886.00", "size": "12;14", "children": []}, {"name": null, "role": "AXStaticText", "description": null, "role_description": "text", "value": "Launching", "position": "38.00;886.00", "size": "185;14", "children": []}]}]}, {"name": null, "role": "AXRow", "description": null, "role_description": "outline row", "value": null, "position": "7.00;901.00", "size": "217;15", "children": [{"name": null, "role": "AXStaticText", "description": null, "role_description": "text", "value": "Perspectives", "position": "38.00;901.00", "size": "185;14", "children": []}]}, {"name": null, "role": "AXRow", "description": null, "role_description": "outline row", "value": null, "position": "7.00;916.00", "size": "217;15", "children": [{"name": null, "role": "AXStaticText", "description": null, "role_description": "text", "value": "String Substitution", "position": "38.00;916.00", "size": "185;14", "children": []}]}, {"name": null, "role": "AXRow", "description": null, "role_description": "outline row", "value": null, "position": "7.00;931.00", "size": "217;15", "children": [{"name": null, "role": "AXStaticText", "description": null, "role_description": "text", "value": "View Management", "position": "38.00;931.00", "size": "185;14", "children": []}]}, {"name": null, "role": "AXRow", "description": null, "role_description": "outline row", "value": null, "position": "7.00;946.00", "size": "217;15", "children": [{"name": null, "role": "AXGroup", "description": null, "role_description": "group", "value": null, "position": "7.00;946.00", "size": "217;15", "children": [{"name": null, "role": "AXDisclosureTriangle", "description": null, "role_description": "disclosure triangle", "value": 0, "position": "9.00;946.00", "size": "12;14", "children": []}, {"name": null, "role": "AXStaticText", "description": null, "role_description": "text", "value": "Version Control (Team)", "position": "25.00;946.00", "size": "198;14", "children": []}]}]}, {"name": null, "role": "AXColumn", "description": null, "role_description": "column", "value": null, "position": "7.00;-644.00", "size": "217;1605", "children": []}]}, {"name": null, "role": "AXScrollBar", "description": null, "role_description": "scroll bar", "value": 0.0, "position": "7.00;945.00", "size": "166;16", "children": [{"name": null, "role": "AXValueIndicator", "description": null, "role_description": "value indicator", "value": 0.0, "position": "8.00;949.00", "size": "125;12", "children": []}, {"name": null, "role": "AXButton", "description": null, "role_description": "increment arrow button", "value": null, "position": "7.00;945.00", "size": "0;0", "children": []}, {"name": null, "role": "AXButton", "description": null, "role_description": "decrement arrow button", "value": null, "position": "7.00;945.00", "size": "0;0", "children": []}, {"name": null, "role": "AXButton", "description": null, "role_description": "increment page button", "value": null, "position": "133.50;949.00", "size": "40;12", "children": []}, {"name": null, "role": "AXButton", "description": null, "role_description": "decrement page button", "value": null, "position": "7.00;949.00", "size": "1;12", "children": []}]}, {"name": null, "role": "AXScrollBar", "description": null, "role_description": "scroll bar", "value": 1.0, "position": "157.00;59.00", "size": "16;902", "children": [{"name": null, "role": "AXValueIndicator", "description": null, "role_description": "value indicator", "value": 1.0, "position": "161.00;454.50", "size": "12;506", "children": []}, {"name": null, "role": "AXButton", "description": null, "role_description": "increment arrow button", "value": null, "position": "157.00;59.00", "size": "0;0", "children": []}, {"name": null, "role": "AXButton", "description": null, "role_description": "decrement arrow button", "value": null, "position": "157.00;59.00", "size": "0;0", "children": []}, {"name": null, "role": "AXButton", "description": null, "role_description": "increment page button", "value": null, "position": "161.00;960.00", "size": "12;1", "children": []}, {"name": null, "role": "AXButton", "description": null, "role_description": "decrement page button", "value": null, "position": "161.00;59.00", "size": "12;395", "children": []}]}]}, {"name": "type_filter_text", "role": "AXTextField", "description": null, "role_description": "search text field", "value": "", "position": "7.00;35.00", "size": "166;19", "children": []}, {"name": null, "role": "AXButton", "description": null, "role_description": "close button", "value": null, "position": "7.00;6.00", "size": "14;16", "children": []}, {"name": null, "role": "AXButton", "description": null, "role_description": "zoom button", "value": null, "position": "47.00;6.00", "size": "14;16", "children": [{"name": null, "role": "AXGroup", "description": null, "role_description": "group", "value": null, "position": "47.00;6.00", "size": "14;16", "children": [{"name": null, "role": "AXGroup", "description": null, "role_description": "group", "value": null, "position": "47.00;6.00", "size": "14;16", "children": []}]}]}, {"name": null, "role": "AXButton", "description": null, "role_description": "minimize button", "value": null, "position": "27.00;6.00", "size": "14;16", "children": []}, {"name": null, "role": "AXStaticText", "description": null, "role_description": "text", "value": "Preferences", "position": "558.00;5.00", "size": "83;16", "children": []}]}